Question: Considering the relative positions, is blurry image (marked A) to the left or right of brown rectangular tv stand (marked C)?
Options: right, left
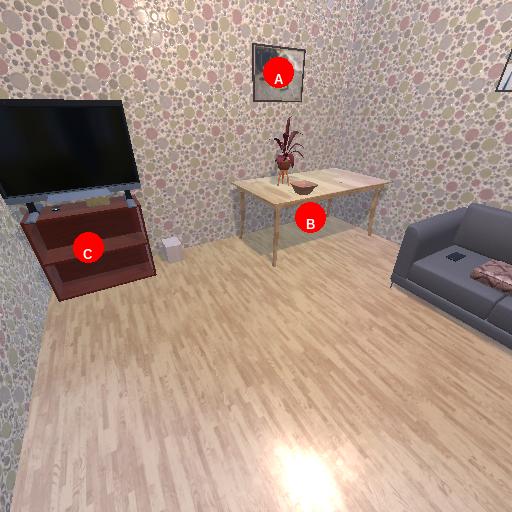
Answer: right